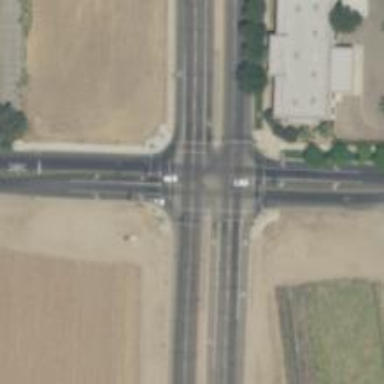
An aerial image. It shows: Crossing on the road with line markings.